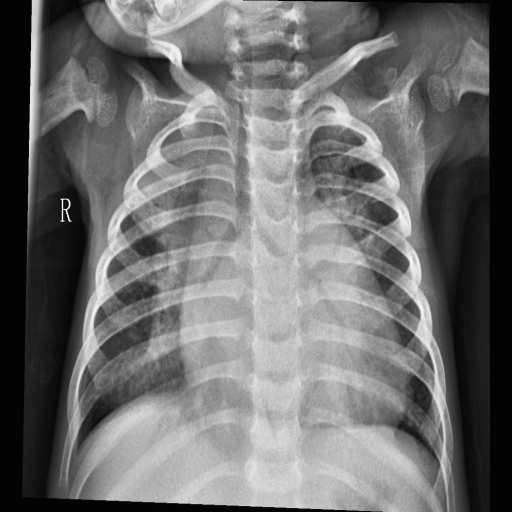
Finding: PNEUMONIA